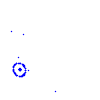
Particle: proton